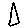
Label: triangle